Field crop: maize
Growth stage: 2
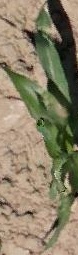
Species: maize